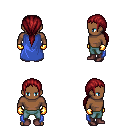
a pixel art fantasy rpg character, male body template, human, dark skin, blue cape, teal pants, brunette ponytail hairstyle, gold gloves, maroon shoes, four views (front, back, left, right), 2x2 character sprite sheet, small pixel art, hard edges, no anti-aliasing